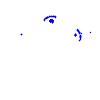
Particle: electron